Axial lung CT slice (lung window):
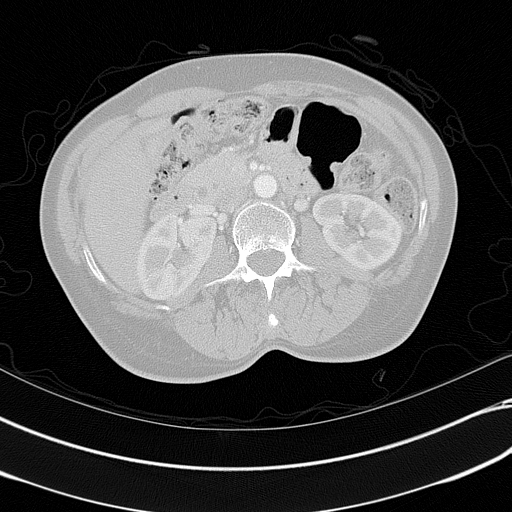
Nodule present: no